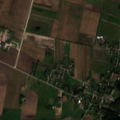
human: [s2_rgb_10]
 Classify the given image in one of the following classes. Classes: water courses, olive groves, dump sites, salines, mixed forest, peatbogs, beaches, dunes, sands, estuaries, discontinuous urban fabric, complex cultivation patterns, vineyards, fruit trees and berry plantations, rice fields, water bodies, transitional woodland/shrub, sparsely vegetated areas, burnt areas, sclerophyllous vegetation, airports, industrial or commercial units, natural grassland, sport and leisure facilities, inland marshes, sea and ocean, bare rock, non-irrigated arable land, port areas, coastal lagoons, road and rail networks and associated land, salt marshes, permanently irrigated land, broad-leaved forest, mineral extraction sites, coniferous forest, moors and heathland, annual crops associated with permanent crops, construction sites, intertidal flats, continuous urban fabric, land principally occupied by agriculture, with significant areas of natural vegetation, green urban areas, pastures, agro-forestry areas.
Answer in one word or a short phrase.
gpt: discontinuous urban fabric, non-irrigated arable land, complex cultivation patterns